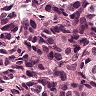
Metastatic tissue present: yes